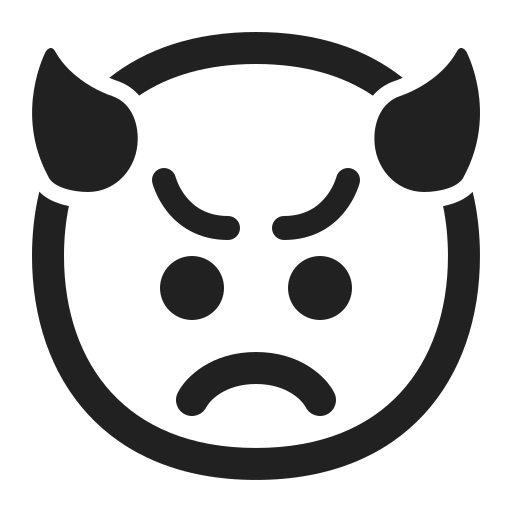
angry face with horns high contrast